Aerial crown-view tile of a tropical tree (Barro Colorado Island, Panama), acquired 20240716:
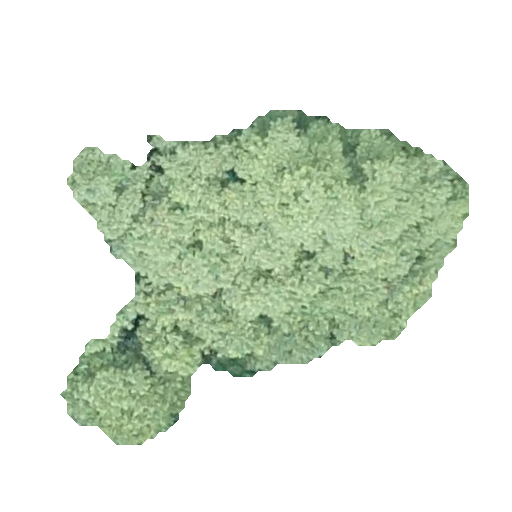
Species: Luehea seemannii
GBIF accepted scientific name: Luehea seemannii
Crown area: 130.827 m²